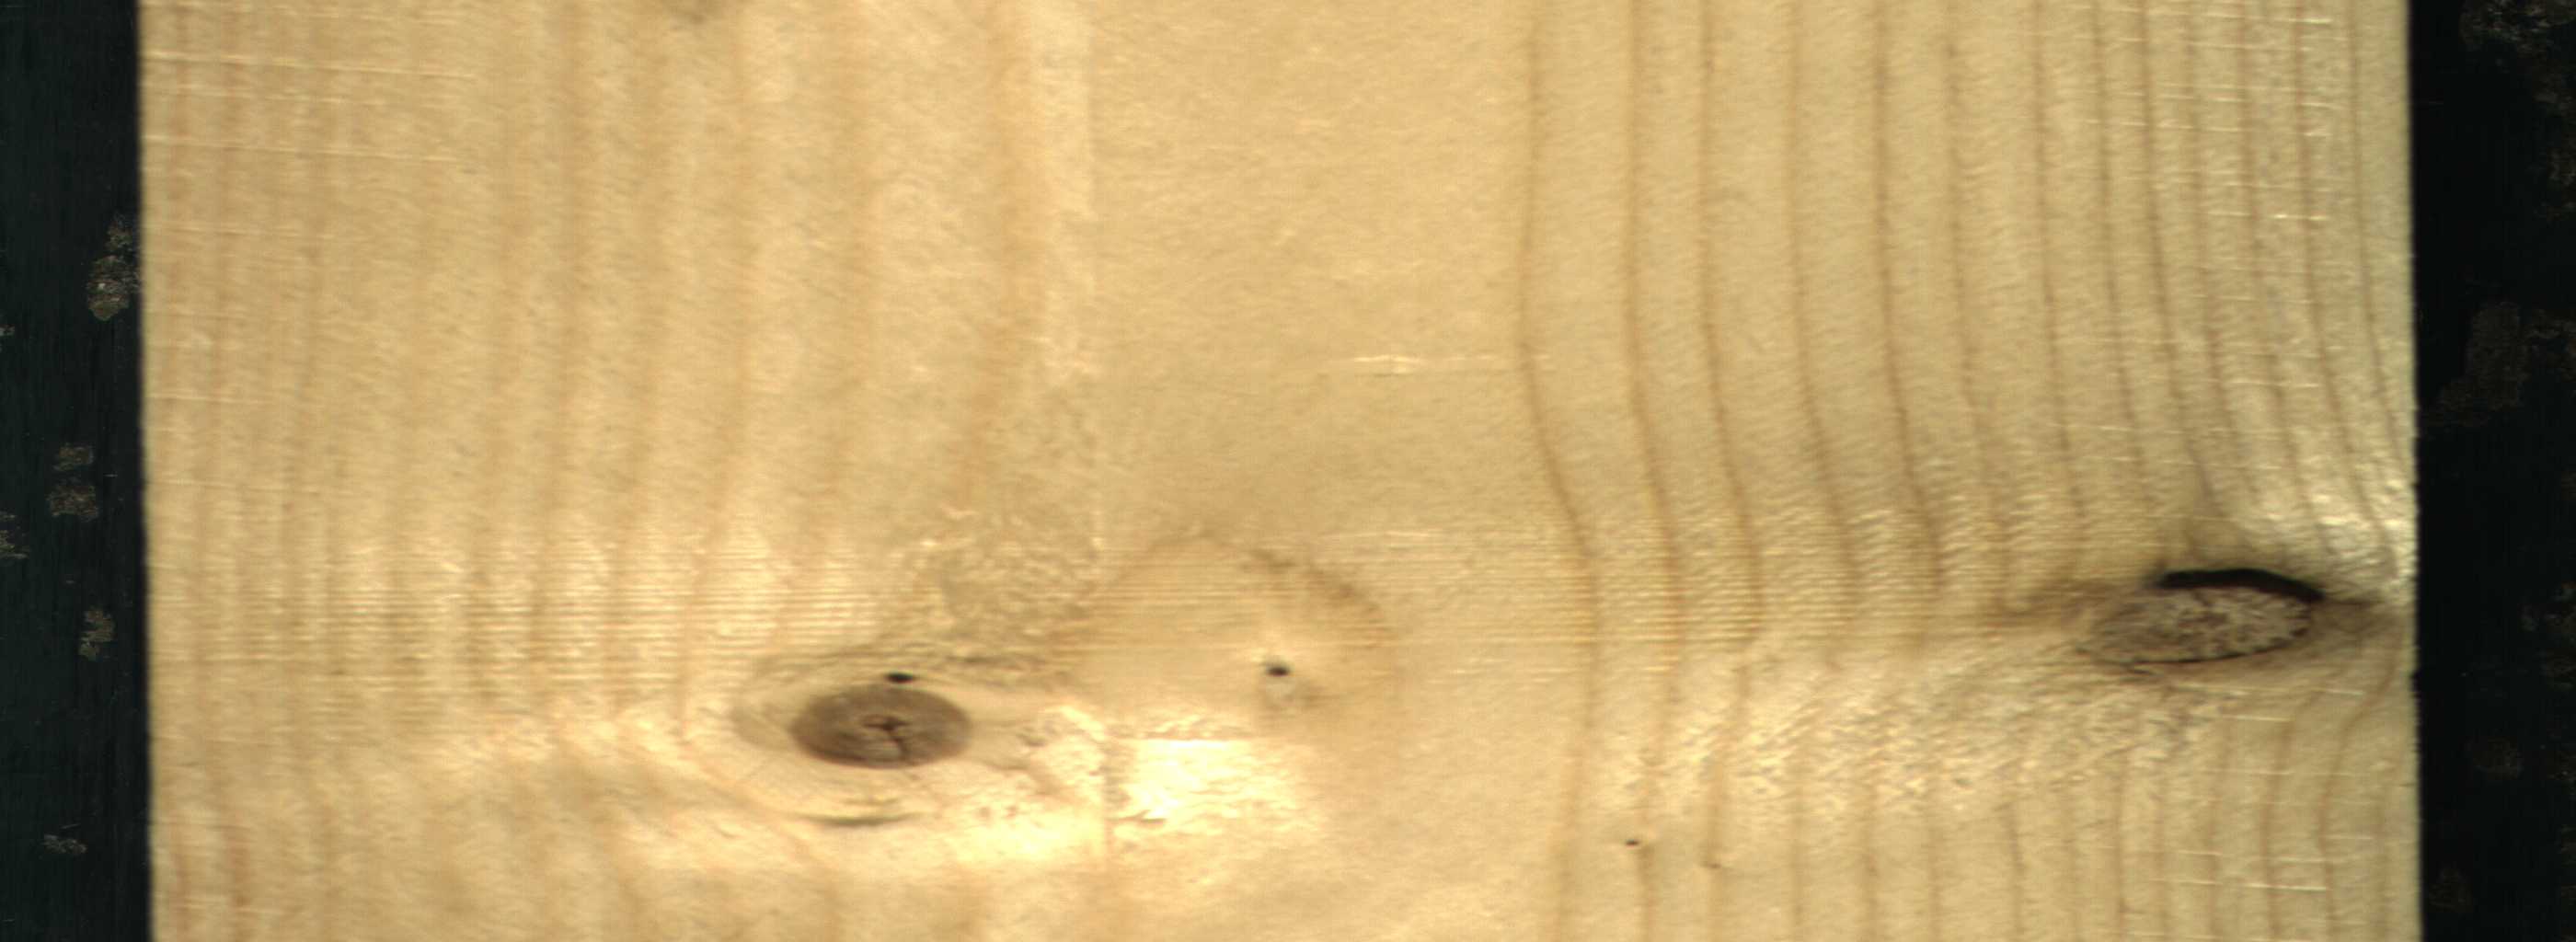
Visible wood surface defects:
Dead_Knot
Dead_Knot
Live_Knot